Aerial crown-view tile of a tropical tree (Barro Colorado Island, Panama), acquired 20241216:
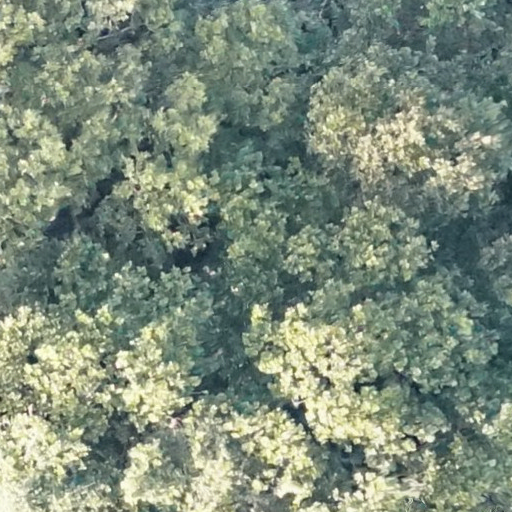
Species: Anacardium excelsum
GBIF accepted scientific name: Anacardium excelsum
Crown area: 831.358 m²